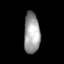
Tissue: lung
Cell type: Epithelial cells
Senescence score: 0.5947
Nuclear area (px): 645
Mean DAPI intensity: 157.932